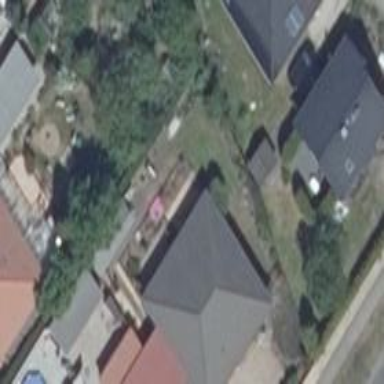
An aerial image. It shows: Residential building with hipped roof that is oriented across.